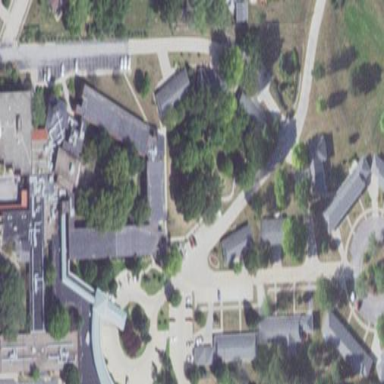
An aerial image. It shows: Nursing home located in residential area.